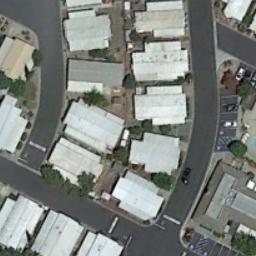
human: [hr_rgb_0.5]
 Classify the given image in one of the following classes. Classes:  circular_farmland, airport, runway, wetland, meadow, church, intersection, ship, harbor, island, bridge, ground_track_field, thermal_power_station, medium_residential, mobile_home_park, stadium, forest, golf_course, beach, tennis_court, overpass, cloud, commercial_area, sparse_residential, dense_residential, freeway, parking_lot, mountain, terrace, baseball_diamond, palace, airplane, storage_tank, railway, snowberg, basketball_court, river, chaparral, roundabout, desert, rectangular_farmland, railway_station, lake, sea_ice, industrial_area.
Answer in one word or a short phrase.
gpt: mobile_home_park